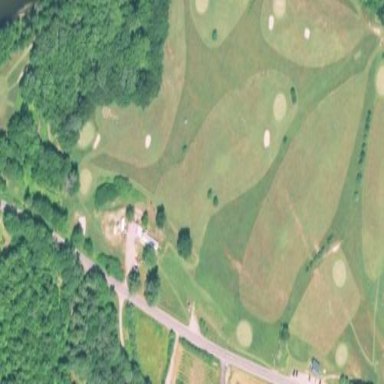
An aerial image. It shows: Golf course surrounded by greenery.